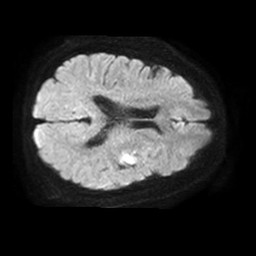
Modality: TRACE
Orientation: axial
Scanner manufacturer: philips
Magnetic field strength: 1.5 T
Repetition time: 3.397 s
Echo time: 0.06899 s